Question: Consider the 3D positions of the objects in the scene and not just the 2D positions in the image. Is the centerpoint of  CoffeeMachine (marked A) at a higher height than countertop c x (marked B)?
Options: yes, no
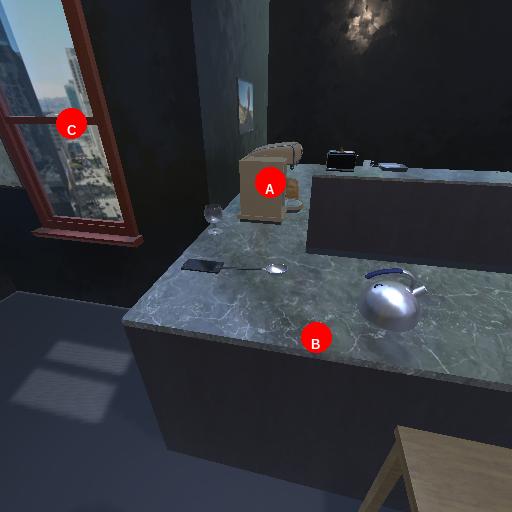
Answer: yes